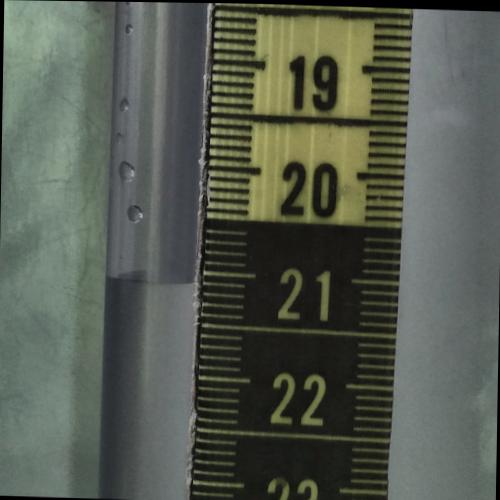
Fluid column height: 21.1 cm